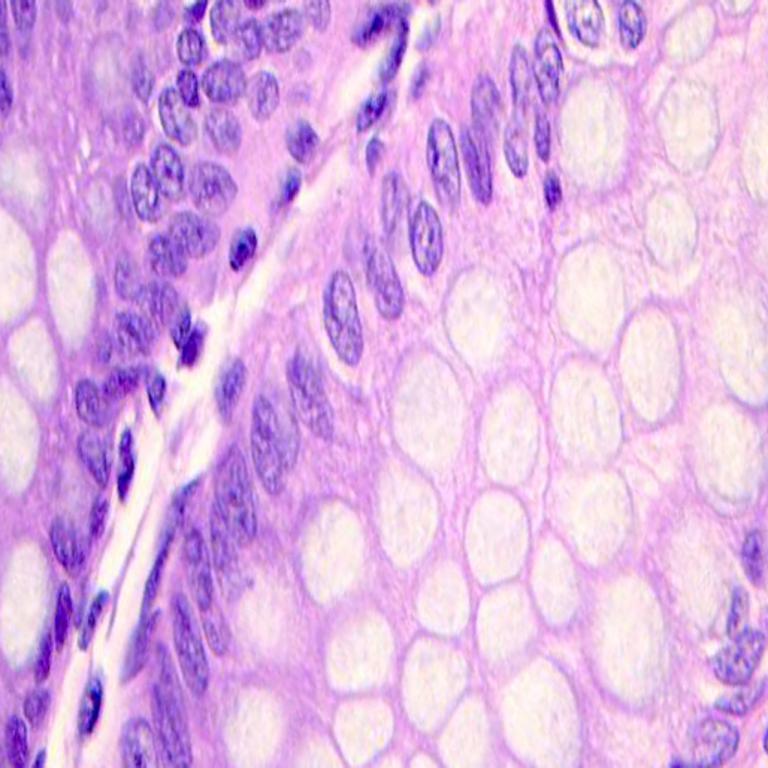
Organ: colon
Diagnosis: benign